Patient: sex F, age 58
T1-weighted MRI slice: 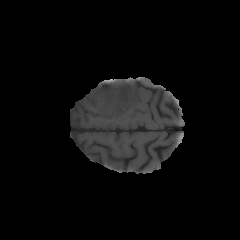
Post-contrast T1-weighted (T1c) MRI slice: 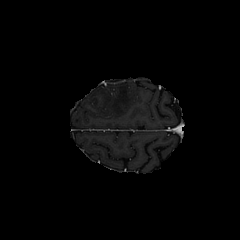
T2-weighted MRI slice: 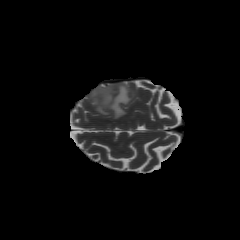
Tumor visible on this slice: yes
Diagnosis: Glioblastoma, IDH-wildtype
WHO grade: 4